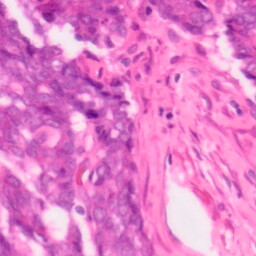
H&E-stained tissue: Colon